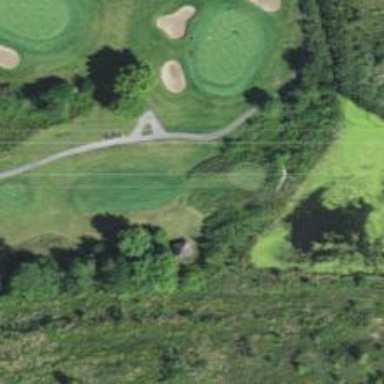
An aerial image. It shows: Grass area designated as golf tee.